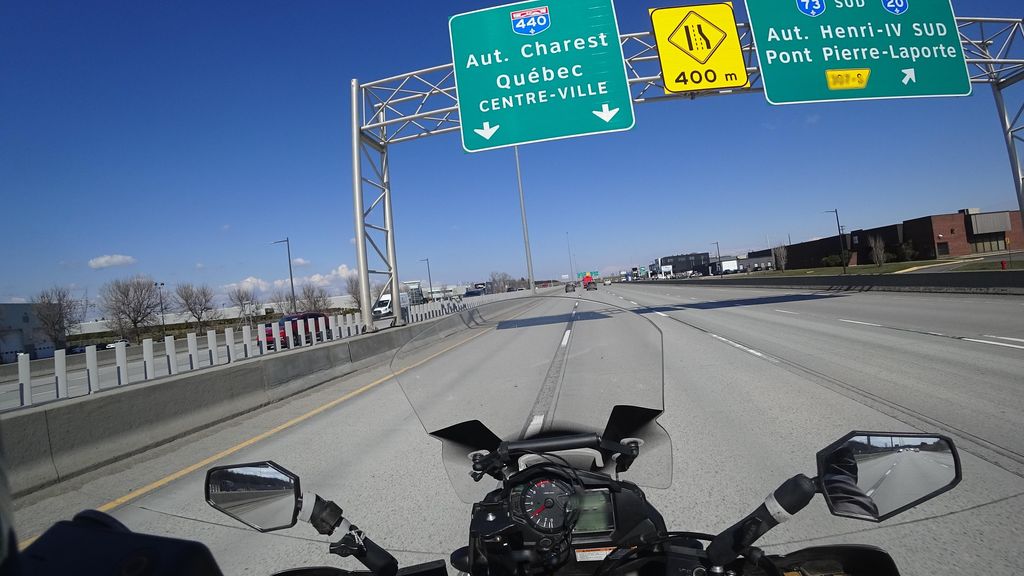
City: quebec_city